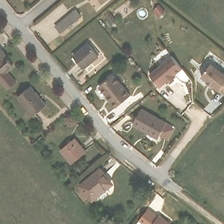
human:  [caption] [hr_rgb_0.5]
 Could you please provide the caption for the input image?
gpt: some green trees and buildings are in a medium residential area .

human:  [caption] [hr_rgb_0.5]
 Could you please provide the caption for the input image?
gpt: some green trees and buildings are in a medium residential area .

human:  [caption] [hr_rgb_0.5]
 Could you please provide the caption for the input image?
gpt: some green trees and buildings are in a medium residential area .

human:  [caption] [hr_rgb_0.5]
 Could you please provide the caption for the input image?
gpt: some green trees and buildings are in a medium residential area .

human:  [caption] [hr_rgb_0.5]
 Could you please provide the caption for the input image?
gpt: some green trees and buildings are in a medium residential area .